Question: I am trying to track down an exception thrown in a c# web app I have created and was wondering if someome could tell me what the + numbers relate to on each line in the stack trace

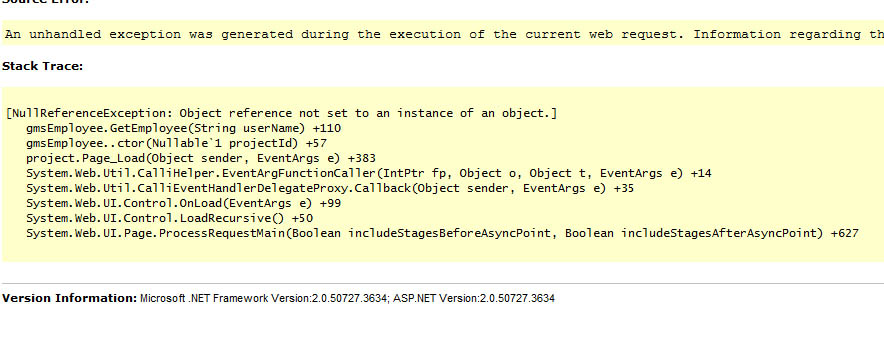
Answer: It's the offset from the start of the method, so the Exception is thrown 110 bytes (in IL) from the start of GetEmployee (which is not directly translatable to a line number due to compiling, jitting, inlining etc.)